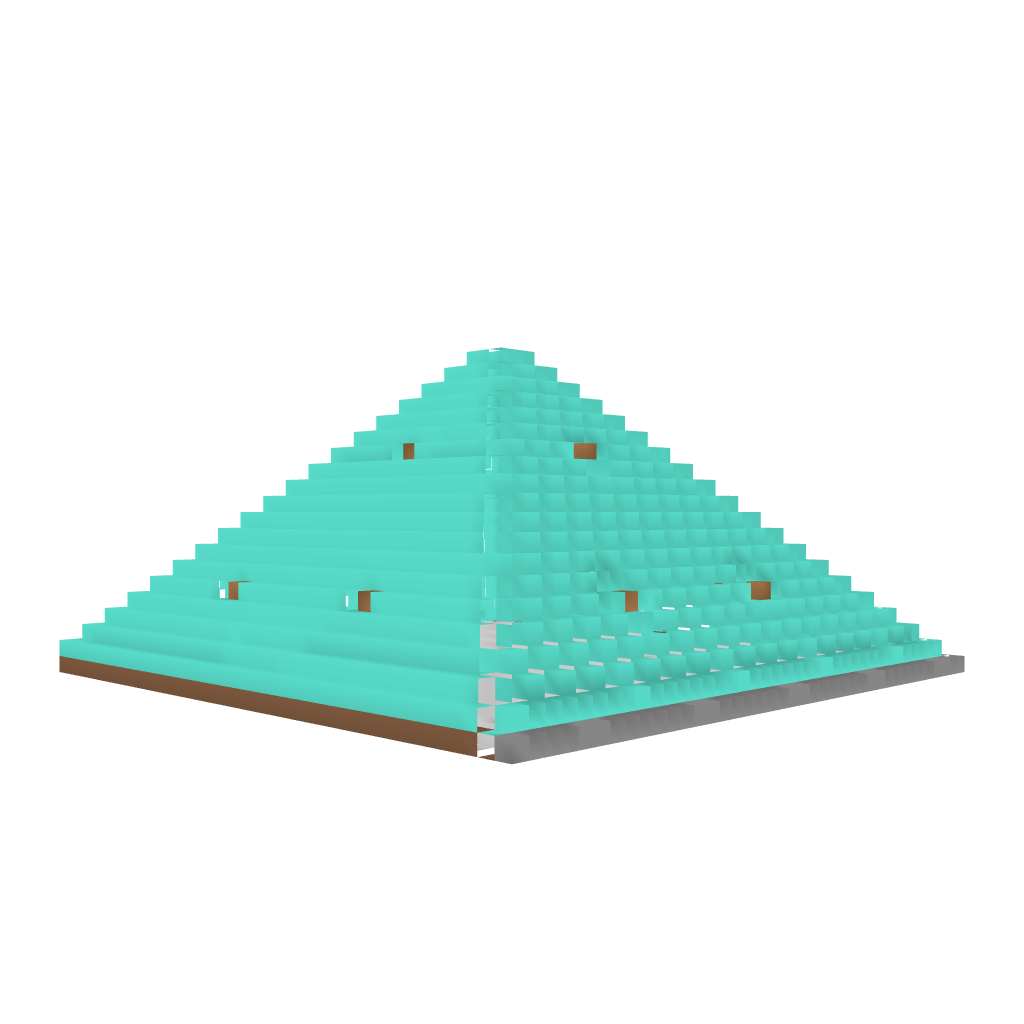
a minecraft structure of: Diamond Pyramid